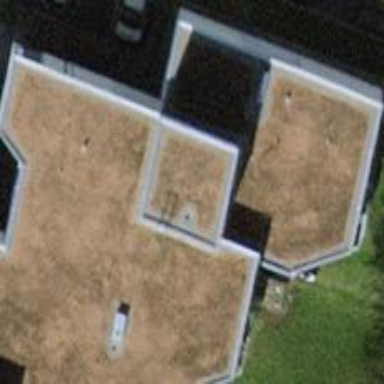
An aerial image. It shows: Flat-roofed apartment building.